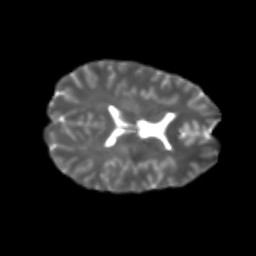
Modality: T2w
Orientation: axial
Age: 24
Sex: male
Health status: healthy
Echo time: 0.074 s